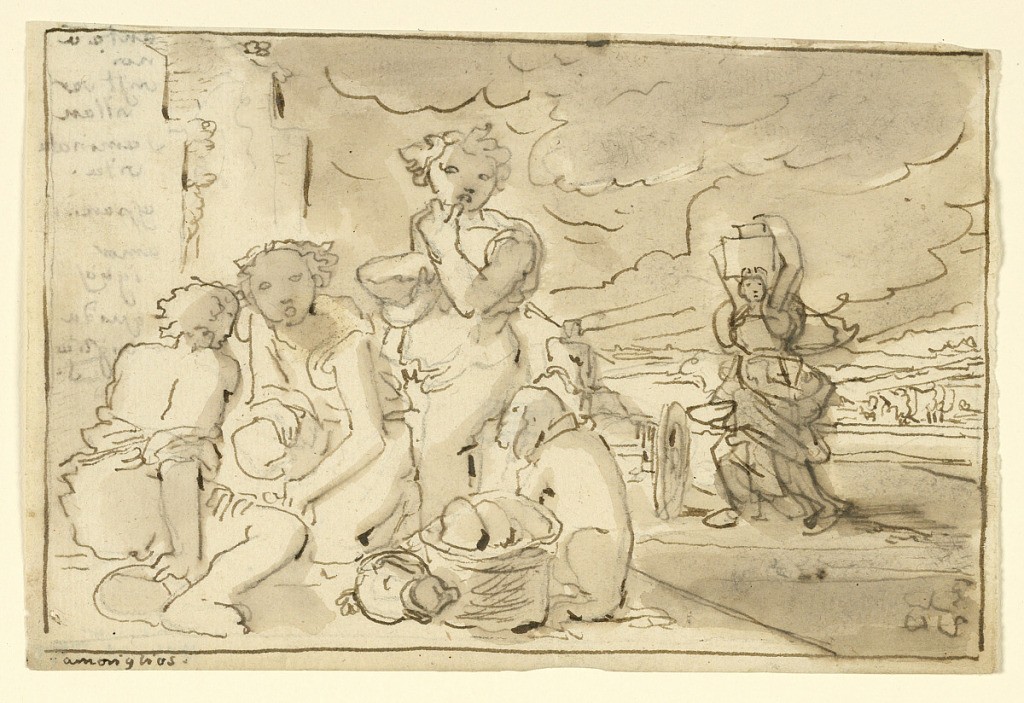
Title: Street Scene With Figures
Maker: Fortunato Duranti, Italian, 1787 - 1863
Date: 1820-1850
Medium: Pen and bistre ink, brush and wash on paper
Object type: Drawing
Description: At left, a group of three figures and a dog. In the middle distance, right, a woman moves toward the left, carrying a water pitcher on her head. Framing line, with inscription below, left.